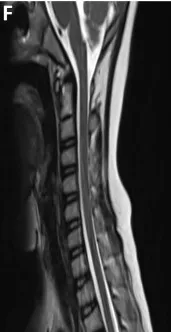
Neuroimaging changes of the patient with systemic lupus erythematosus (SLE)/Sjogren's syndrome (SS) and NMOSD. After a powerful immunosuppressive therapy, the left optic nerve was roughly the same size as the right optic nerve in October 2019.
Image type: radiology (mri)